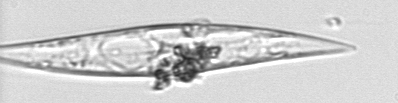
Label: Pleurosigma